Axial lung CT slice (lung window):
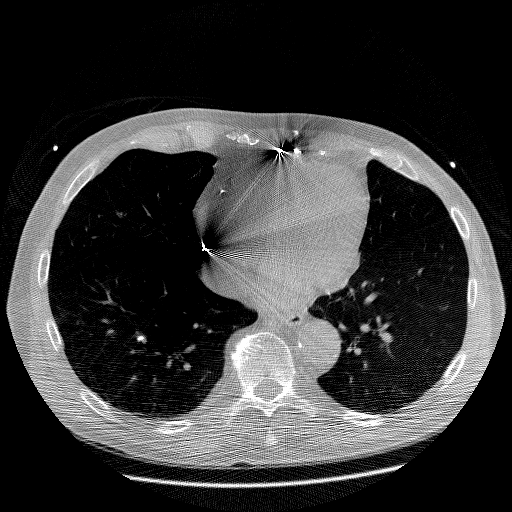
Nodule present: yes
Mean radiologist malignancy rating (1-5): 1